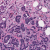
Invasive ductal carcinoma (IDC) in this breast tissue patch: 1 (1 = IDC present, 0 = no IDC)